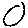
Label: circle